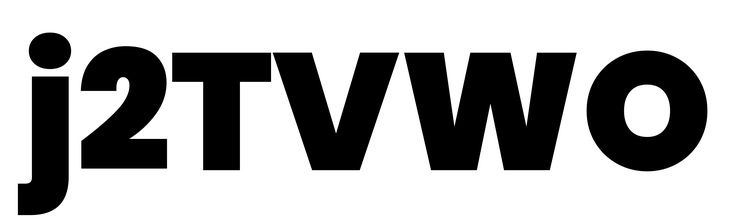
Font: Poppins-Black